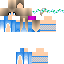
A female human skin with pale skin, wearing brown long hair dressed in a blue hoodie and blue pants, featuring a closed mouth.